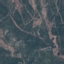
Land use / land cover class: HerbaceousVegetation